Question: I have a project where the requirement is to move the footer ( '#footer' ) upward while scrolling down the page in a parallax-like effect. When you start scrolling down the page, the footer should start moving upward only until it's visible in the (bottom part of the) viewport.
The footer should have covered most of the preceding '<div>' half way up and in full when it has reached the top of the viewport.
The page may have a similar html structure like this :
'''
<body>
<div id="sectionA" class="div">First section</div>
<div id="sectionB" class="div">Second section</div>
<div id="sectionC" class="div">Third section
<div class="box"></div>
<div class="box"></div>
<div class="box"></div>
</div>
<div id="footer" class="div cf">Footer</div>
</body>
'''
The parallax-like effect is achieved via javascript/jQuery adding a dynamic value to the 'top' CSS property of the (relative positioned) footer. Here is the code for what it matters :
'''
var $window = jQuery(window),
$footer = jQuery("#footer"),
$viewport = window.innerHeight,
$startEffect = $footer.offset().top - $viewport;
function footerParallax() {
var $scrollPos = $window.scrollTop() - $startEffect,
$ratio = 0.6;
$footer.css({
top: -($scrollPos * $ratio)
});
}
$window.scroll(function () {
footerParallax();
});
'''
The (obvious) issue is that as soon as the 'top' property starts getting a value, the footer starts moving away from the bottom of the page.
I have prepared a <URL> is visible under the footer after scrolling to the bottom.
What have I tried?
- 'margin-top''top''<div>''#sectionC''z-index'- 'static''top''margin-top''static'- 'height''#sectionC''top''height''0'- 'height''html''body'
I have also tried some parallax plugins like <URL> and some others.
The problem with this solution (same with others) is that it relays in an specific (offset) position of the footer measured in px and set in a 'data' attribute, but if the content changes dynamically, for example using the masonry plugin to arrange elements in another section of the document, the measures become inaccurate and the footer may start moving too early or too late.
By the way, other CSS sticky-footer techniques won't work because, well, they actually push the footer to the bottom of the page, and here we are doing the opposite.
I guess the question is either :
- - '0'
I am starting to think that this issue has not a real solution the way it is, or maybe I am already too tired to see the obvious. I am interested in learning alternative solutions or hacks via CSS / javascript / jQuery or all of the above.
Bear in mind that I am not asking how to create the parallax effect UNLESS a totally different approach (or tweaks to the existing js code) solves the position issue.
: Please consider that this is a WP site with an 'XHTML 1.0 Transitional DOCTYPE', and has installed many other jQuery plugins like masonry, scrollTo, jQuery UI, etc. I may have not control to change many things from the original structure (and I don't want to) so the idea is to implement this without breaking too many things and from a modular script.
: Added a graphic to clarify the question.
- . shows a regular web page scrolled down to the end. The red square represents the viewport and the footer (grey) is slighted moved to the right for illustration purposes. The 'body' has a reddish background color (not visible in normal conditions) just for illustration purposes too. : the 'height' of each section as well as the 'height' of the footer is determined by their content (forms, images, text, etc.) so is NOT fixed.- . shows the current issue: If footer slides up in a parallax-like effect (see <URL> remain untouched. Having said that, adding padding bottom to the footer or increasing its height is not the expected result since it would break its original visual layout.

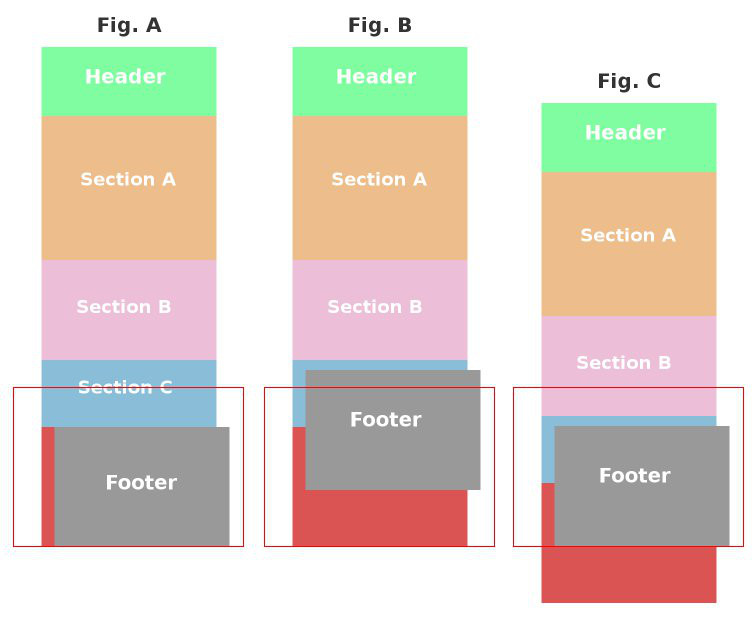
Answer: How was it solved?
As I mentioned in my question, I was too tired to see the obvious but @dc5's answer put me on the right track :
'''
To help keep the footer's layout from being affected,
wrapping the content of the footer in an absolutely
positioned div does the trick
'''
Based on that comment, the answer became simpler than the whole code he proposed needing only :
- 'div''.wrapInner()'- 'margin-top''top'
So this extra CSS :
'''
#footerInnerWrapper {
position: absolute;
top:0;
left:0;
width: 100%;
background-color: #666 /* same as footer */
}
'''
and the tweaked original code
'''
var $window = jQuery(window),
$footer = jQuery("#footer"),
$viewport = window.innerHeight,
$startEffect = $footer.offset().top - $viewport;
// add inner wrapper
$footer.wrapInner('<div id="footerInnerWrapper" />');
function footerParallax() {
var $scrollPos = $window.scrollTop() - $startEffect,
$ratio = 0.6;
$footer.css({
// top: -($scrollPos * $ratio)
marginTop: -($scrollPos * $ratio)
});
}
$window.scroll(function () {
footerParallax();
});
'''
did the trick. See <URL>